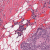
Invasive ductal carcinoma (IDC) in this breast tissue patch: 0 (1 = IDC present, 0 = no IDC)